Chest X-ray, PA view. Patient: 52 years old, sex M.
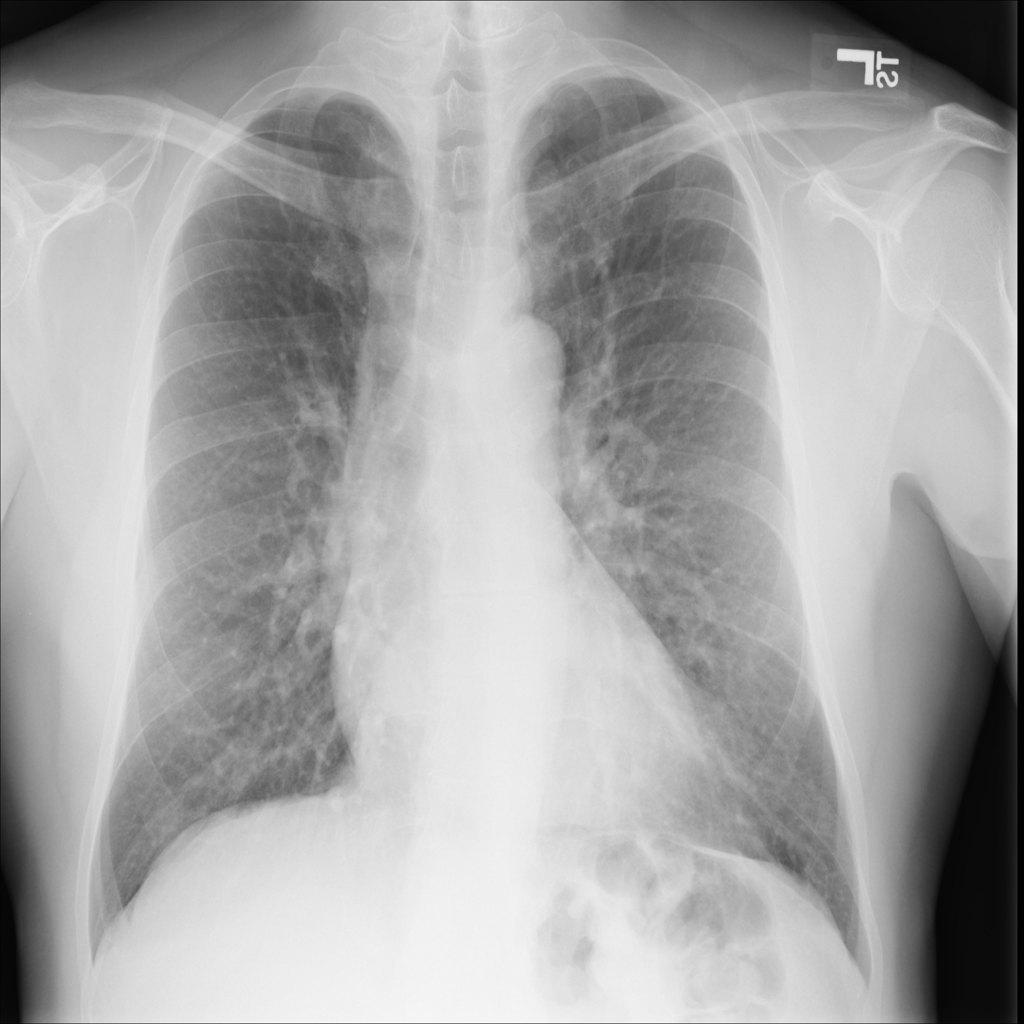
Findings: No Finding